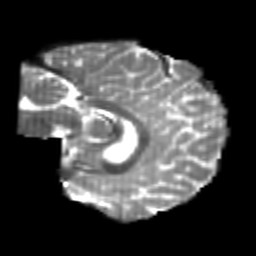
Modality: T2w
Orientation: sagittal
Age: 25
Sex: female
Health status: healthy
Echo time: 0.074 s